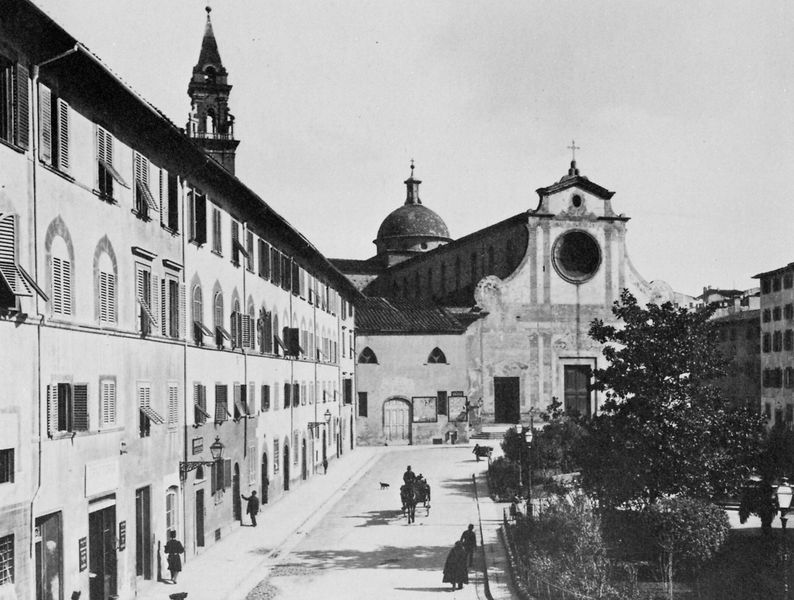
Titel: Santa Trinita Platz
Künstler: Gebrüder Alinari
Schlagwörter: baum, dunkel, himmel, laub, schatten, weiß, bäume, dreieck, kirchturm, menschen, stadt, fenster, frau, grau, hell, laterne, licht, schwarz, strasse, tür, anlage, dach, gebäude, gras, haus, park, parkanlage, tier, wiese, architektur, barock, mensch, rahmen, häuser, strauch, busch, büsche, gitter, kirche, sonne, sträucher, personen, renaissance, esel, fensterlaeden, kreis, pferd, pferde, rund, turm, garten, bäumchen, sommer, fassade, fassaden, italien, passanten, perspektive, süden, türen, modern, dorf, dächer, giebel, türe, kutsche, läden, platz, rand, wagen, kuppel, tor, foto, fotografie, photographie, eingang, fensterladen, bürgersteig, gehsteig, kloster, kreuz, türmchen, palast, rundfenster, dom, schwarz weiß, baun, gehweg, sonnig, langhaus, photo, portal, voluten, sonnenschein, florenz, etagen, fröhlich, volute, stockwerke, basilika, markise, lisenen, fuhrwerk, häuserzeile, fußweg, zeile, gliederung, alberti, reihenhaus, markisen, klingeln, pferdefuhrwerk